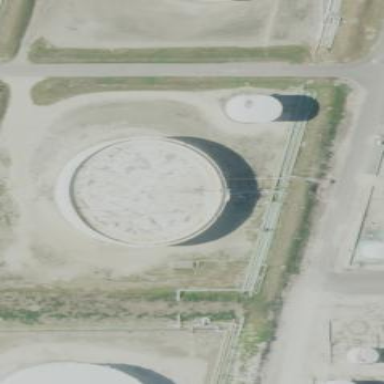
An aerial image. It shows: Storage tank created as man-made structure.